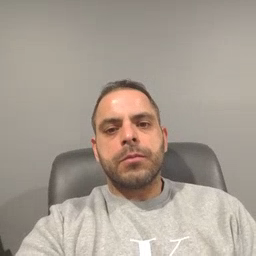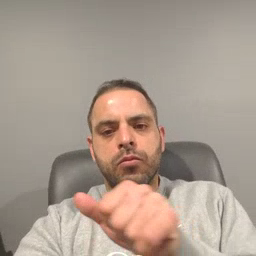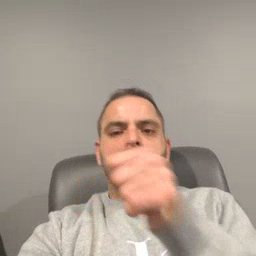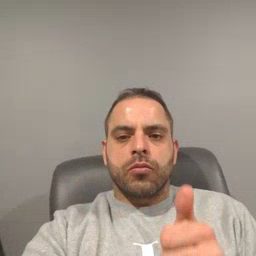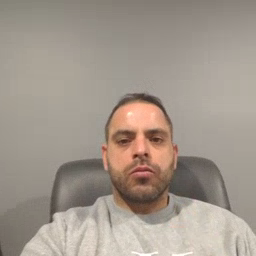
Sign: another